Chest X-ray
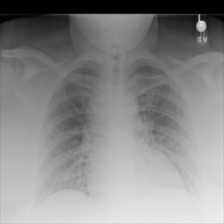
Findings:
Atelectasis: negative
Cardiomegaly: negative
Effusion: negative
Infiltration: negative
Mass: negative
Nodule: negative
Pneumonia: negative
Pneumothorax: negative
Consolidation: negative
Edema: negative
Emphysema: negative
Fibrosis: negative
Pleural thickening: negative
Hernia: negative